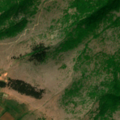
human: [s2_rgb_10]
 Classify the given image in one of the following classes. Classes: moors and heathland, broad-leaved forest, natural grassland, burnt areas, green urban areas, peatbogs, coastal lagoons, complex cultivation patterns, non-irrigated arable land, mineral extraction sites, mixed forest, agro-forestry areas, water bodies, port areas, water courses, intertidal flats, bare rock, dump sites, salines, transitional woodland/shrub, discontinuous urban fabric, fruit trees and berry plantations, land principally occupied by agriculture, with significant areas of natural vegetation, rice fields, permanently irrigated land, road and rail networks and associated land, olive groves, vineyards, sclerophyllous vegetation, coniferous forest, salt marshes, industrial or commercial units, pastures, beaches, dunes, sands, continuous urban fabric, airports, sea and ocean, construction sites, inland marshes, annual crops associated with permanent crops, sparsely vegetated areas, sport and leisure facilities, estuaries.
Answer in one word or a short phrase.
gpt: complex cultivation patterns, natural grassland, transitional woodland/shrub